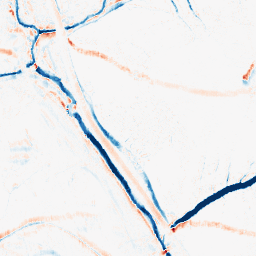
Category: morphological
Decomposition family: morphological_ellipse
Decomposition parameters: operation: average
width: 10
height: 5
Upsampling method: sinc_hamming
Upsampling parameters: scale: 4
kernel_size: 8
Upsampling scale: 4